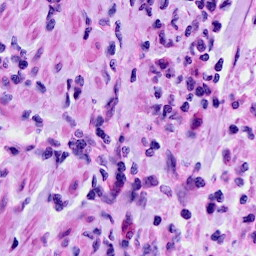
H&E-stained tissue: Cervix